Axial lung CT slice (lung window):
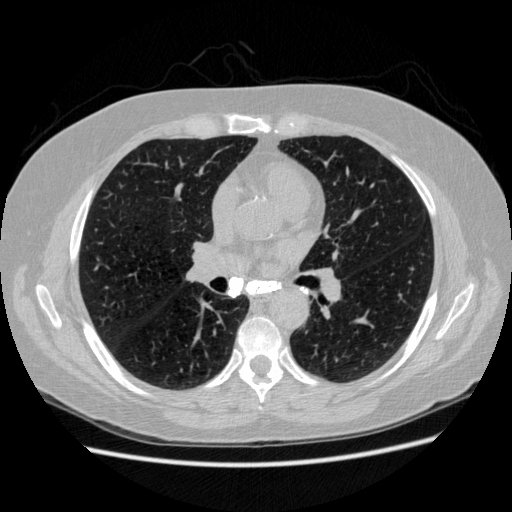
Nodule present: no